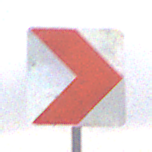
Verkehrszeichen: RichtungstafelnInKurvenKleinLinks
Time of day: Midday
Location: Outdoor (RoadRail)
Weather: Overcast
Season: NotSpecified
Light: Natural